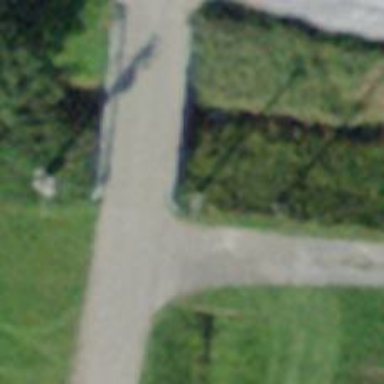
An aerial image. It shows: Unclassified road.